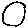
Label: circle